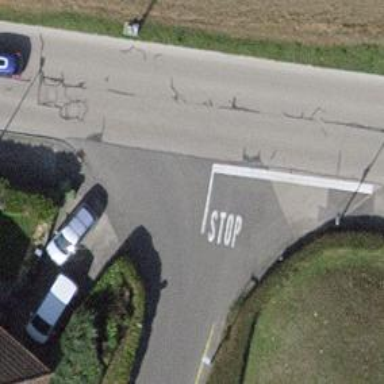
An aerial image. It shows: Asphalt footpath with unmarked crossing.